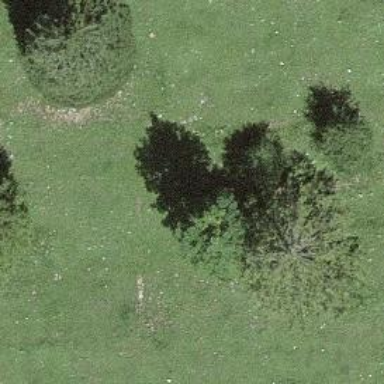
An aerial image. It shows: Single tag "natural: tree."